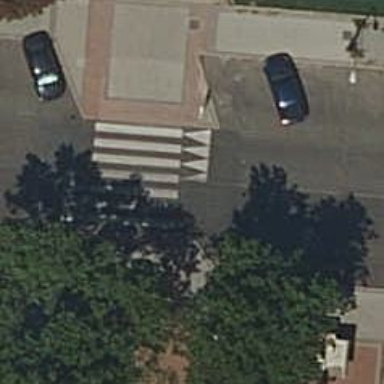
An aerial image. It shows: Zebra crossing with traffic calming table.